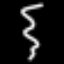
Label: squiggle